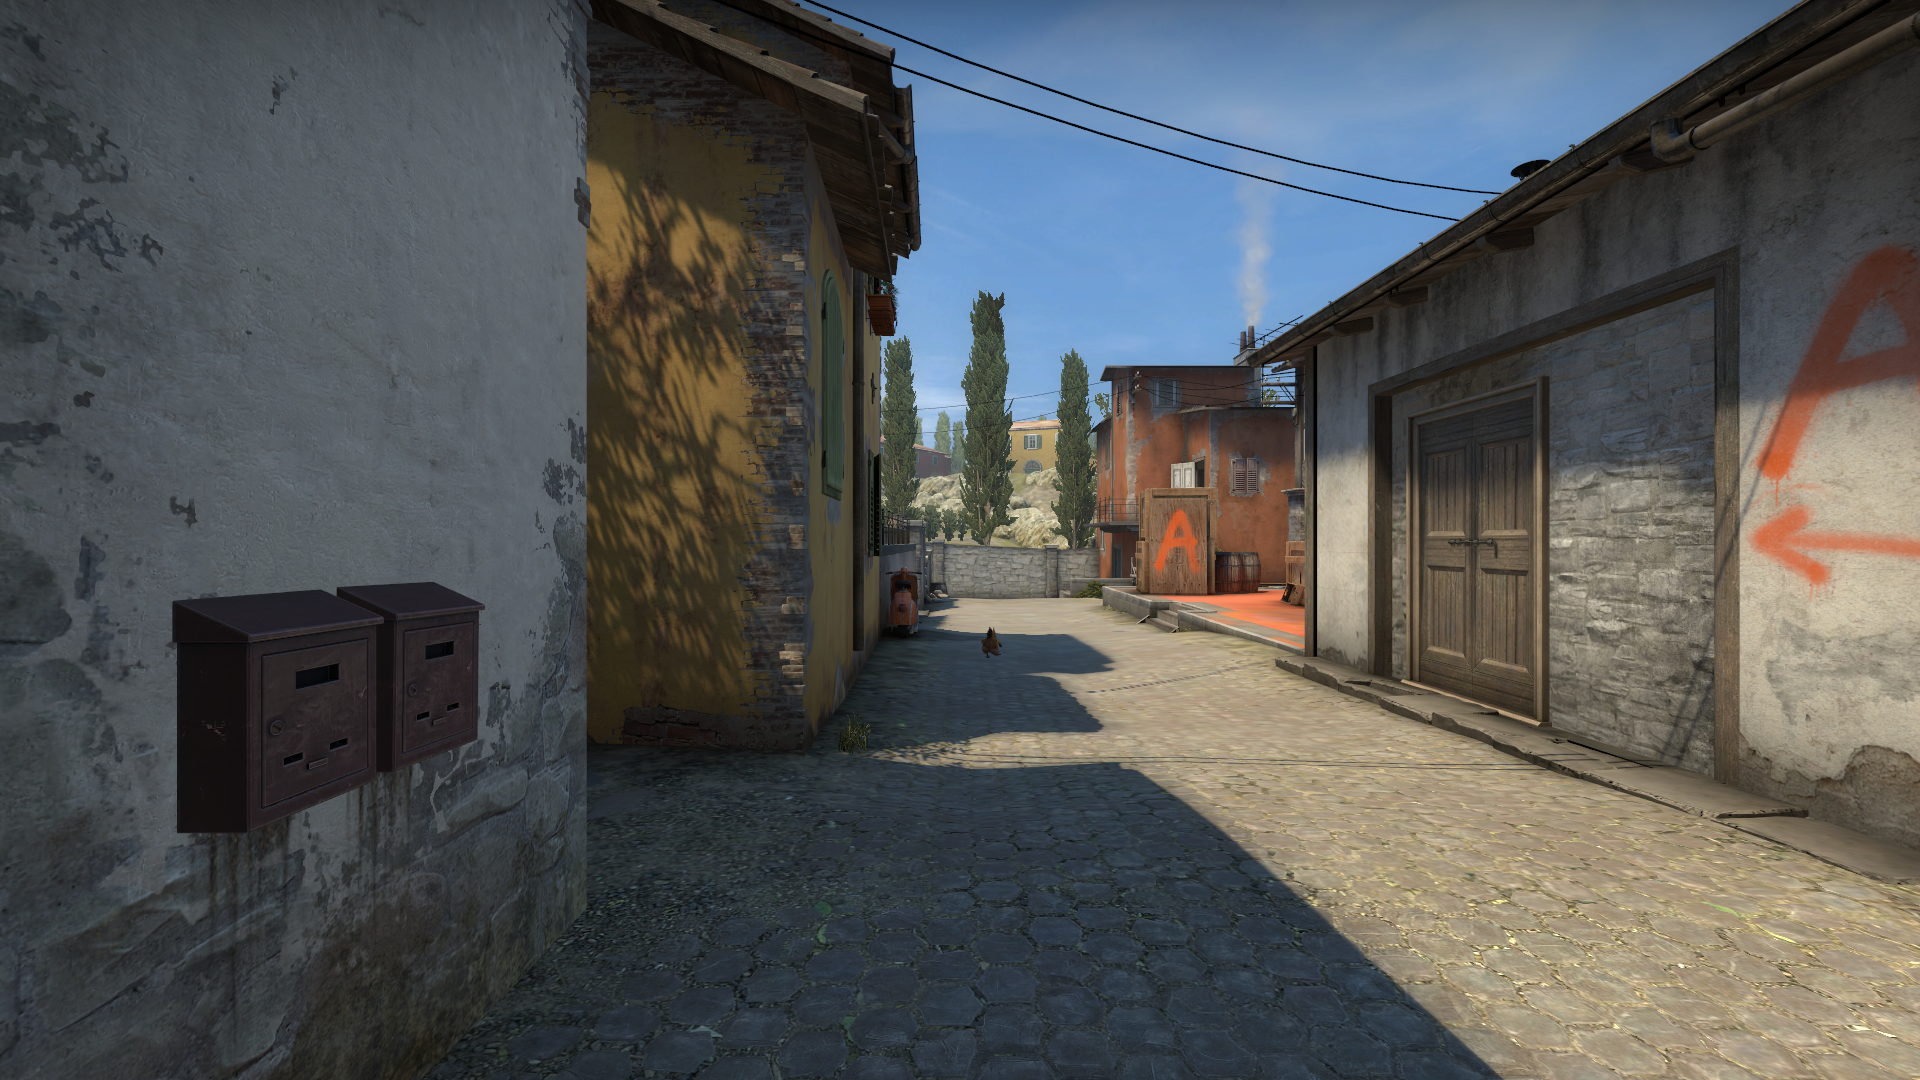
Map: de_inferno